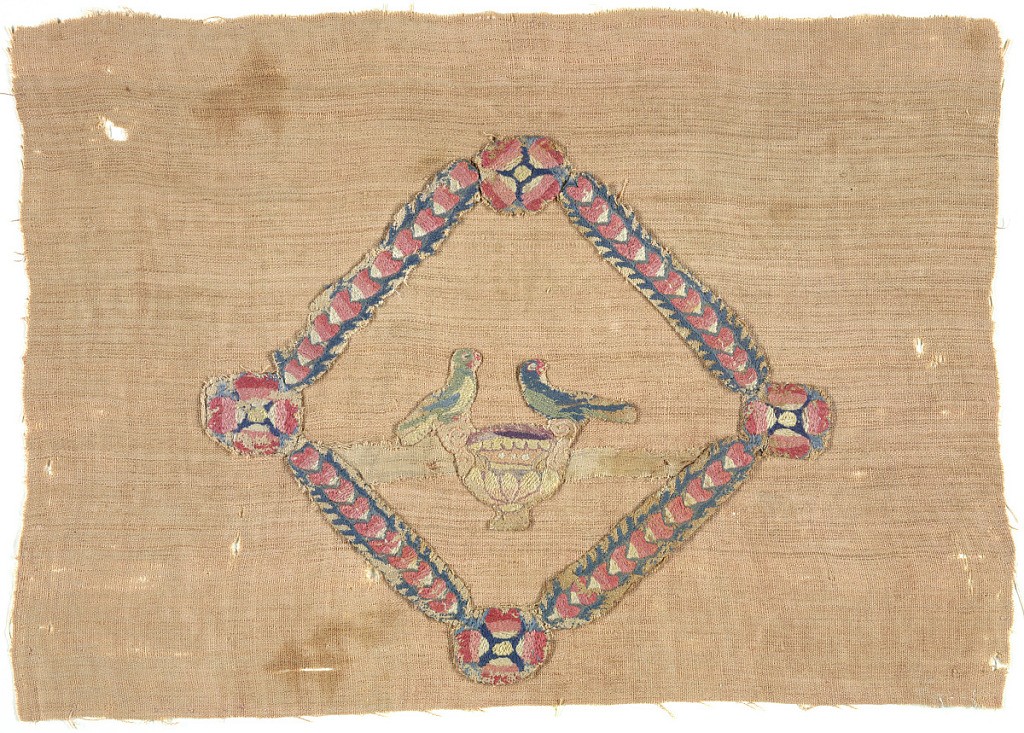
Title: Fragment
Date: possibly 5th–6th century
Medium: wool on linen foundation Technique: embroidery on plain weave
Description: Within a frame of overlapping heart shapes are two birds on each side of a cup or chalice. Mounted onto another fabric.